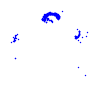
Particle: proton